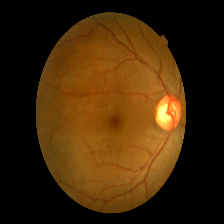
Diabetic retinopathy grade: Mild